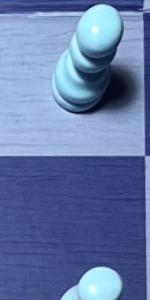
Label: Empty